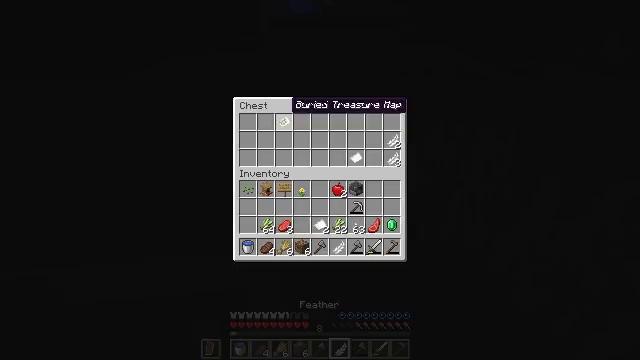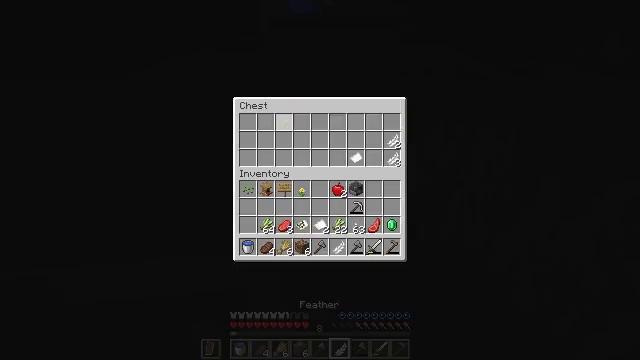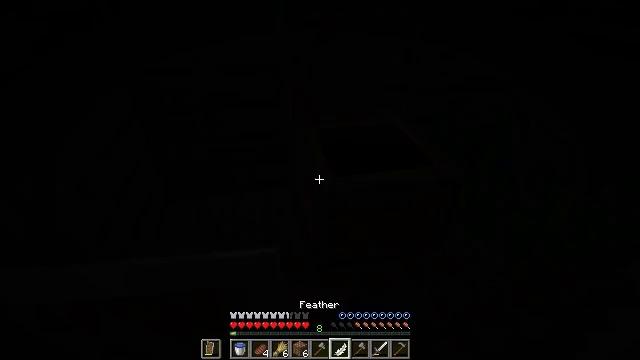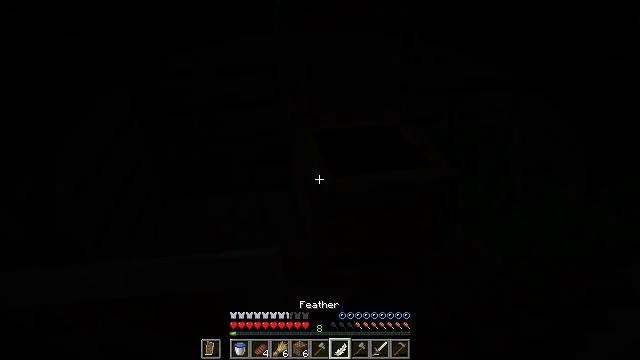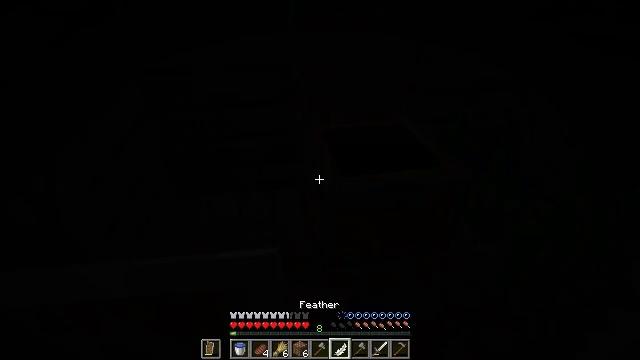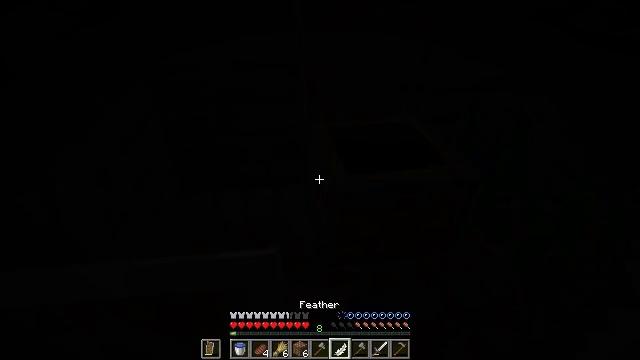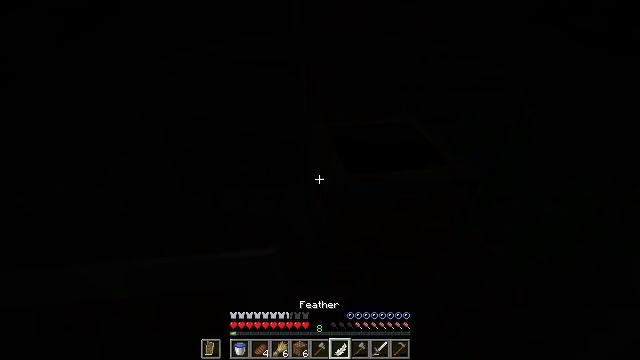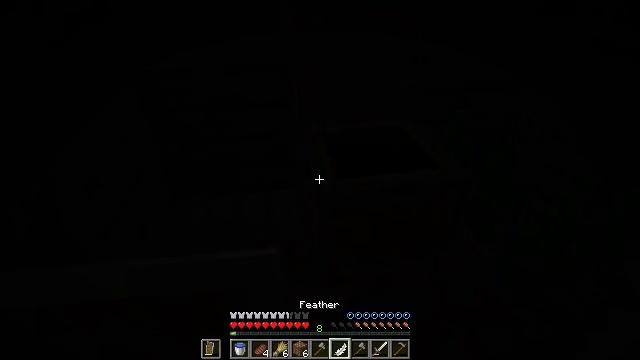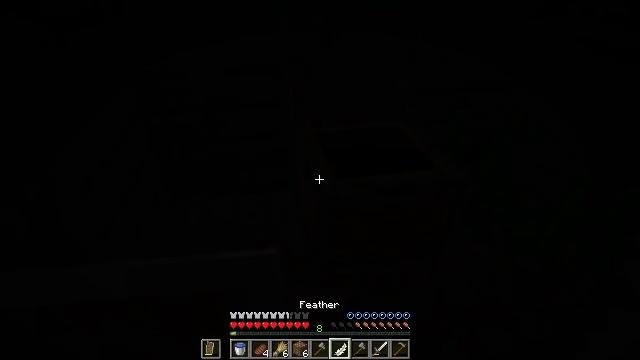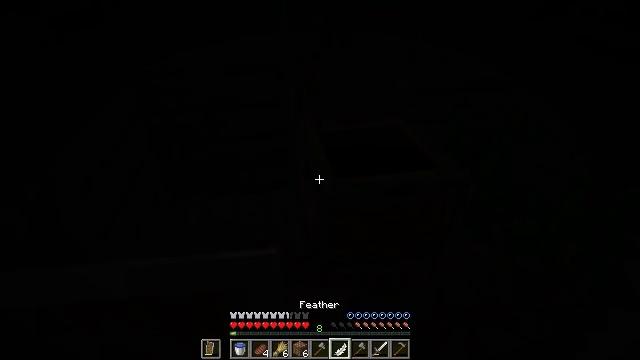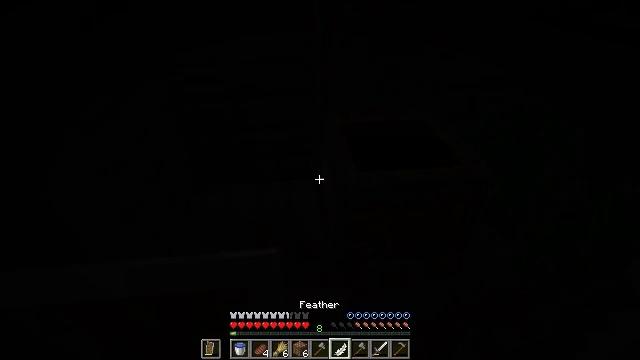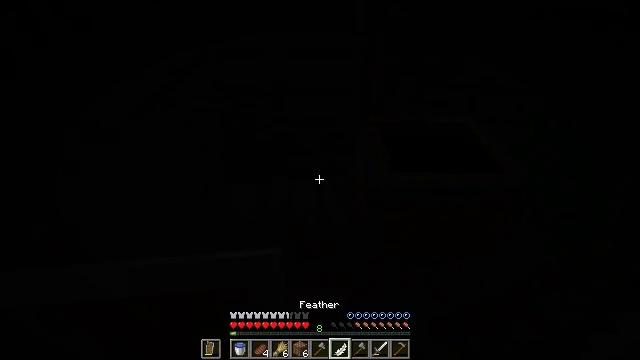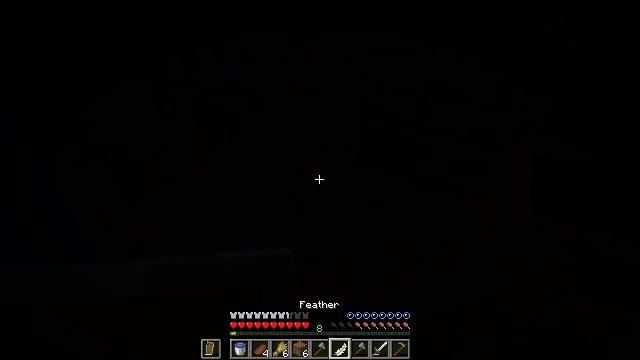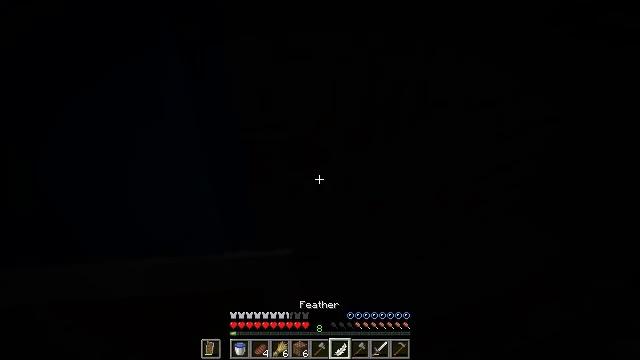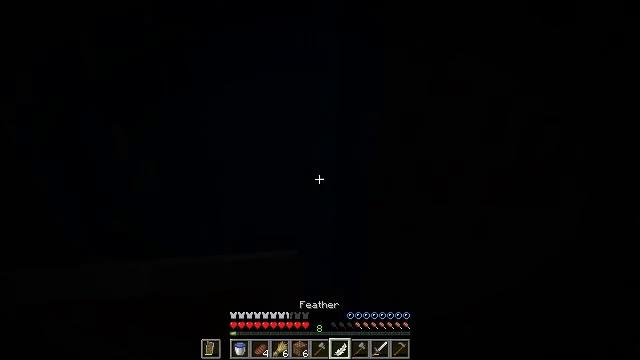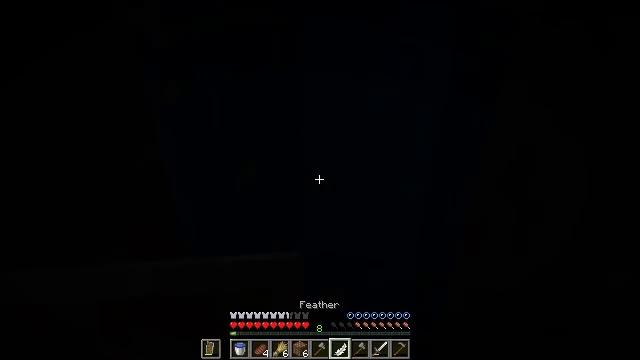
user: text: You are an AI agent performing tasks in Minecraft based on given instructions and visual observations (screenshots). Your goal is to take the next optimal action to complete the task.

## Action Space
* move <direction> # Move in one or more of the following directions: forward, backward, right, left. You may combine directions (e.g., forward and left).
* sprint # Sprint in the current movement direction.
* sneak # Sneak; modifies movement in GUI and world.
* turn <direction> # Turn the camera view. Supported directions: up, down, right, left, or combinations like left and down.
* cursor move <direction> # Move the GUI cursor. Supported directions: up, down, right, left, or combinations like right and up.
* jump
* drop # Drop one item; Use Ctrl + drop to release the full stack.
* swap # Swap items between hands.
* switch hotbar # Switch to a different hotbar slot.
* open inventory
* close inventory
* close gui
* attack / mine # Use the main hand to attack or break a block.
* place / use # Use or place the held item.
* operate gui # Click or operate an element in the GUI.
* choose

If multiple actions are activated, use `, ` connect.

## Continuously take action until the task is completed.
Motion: motion action
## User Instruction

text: Collect the oak door by breaking it.
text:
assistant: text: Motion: sneak, use / place
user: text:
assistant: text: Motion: sneak, turn left and down, use / place, open inventory
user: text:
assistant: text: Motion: no_op
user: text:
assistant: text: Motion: turn left
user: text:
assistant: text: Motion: turn left
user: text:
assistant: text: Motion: no_op
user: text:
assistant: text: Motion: turn right
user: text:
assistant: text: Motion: no_op
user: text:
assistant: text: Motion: no_op
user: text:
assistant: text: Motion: turn left and down
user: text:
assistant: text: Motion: turn left
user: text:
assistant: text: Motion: turn left
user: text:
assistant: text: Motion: turn left
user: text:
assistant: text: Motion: turn left and up
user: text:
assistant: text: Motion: turn left and up
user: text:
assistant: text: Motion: turn left and up
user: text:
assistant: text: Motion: turn left
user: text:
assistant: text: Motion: turn left
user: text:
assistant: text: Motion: turn left
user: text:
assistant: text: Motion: turn left
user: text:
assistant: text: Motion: move forward
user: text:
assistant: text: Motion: move forward
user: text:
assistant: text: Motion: move forward
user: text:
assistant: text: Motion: move forward, turn right
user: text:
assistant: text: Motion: move forward, turn right
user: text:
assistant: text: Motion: move forward, turn right
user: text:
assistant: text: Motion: move forward, turn right
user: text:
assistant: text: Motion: move forward, turn right
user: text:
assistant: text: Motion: move forward, turn right
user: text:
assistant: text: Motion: move forward, turn right